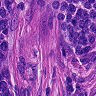
Metastatic tissue present: yes